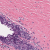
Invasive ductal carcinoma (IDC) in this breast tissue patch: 0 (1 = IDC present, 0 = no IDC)